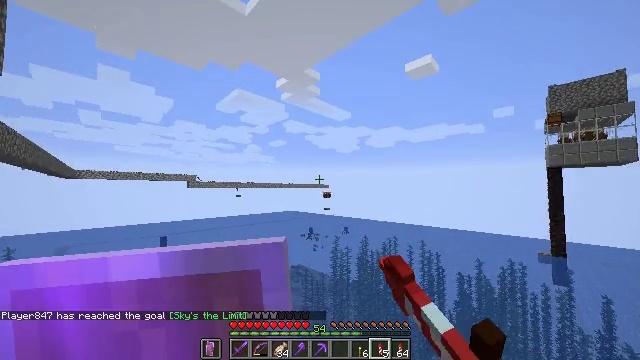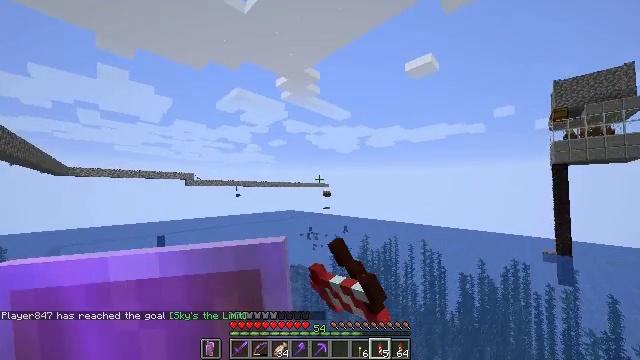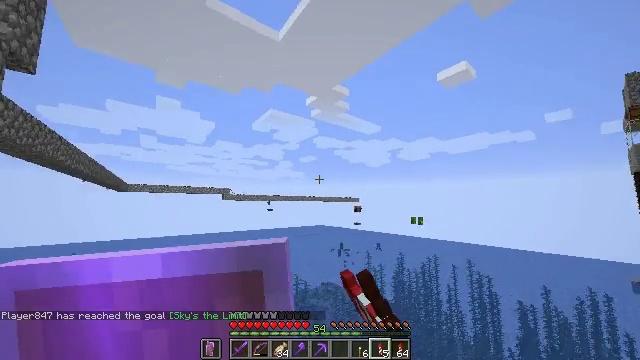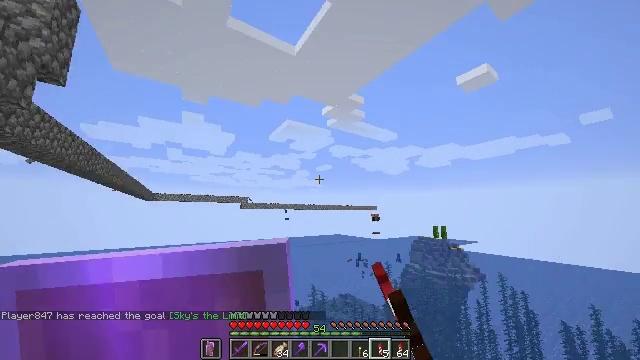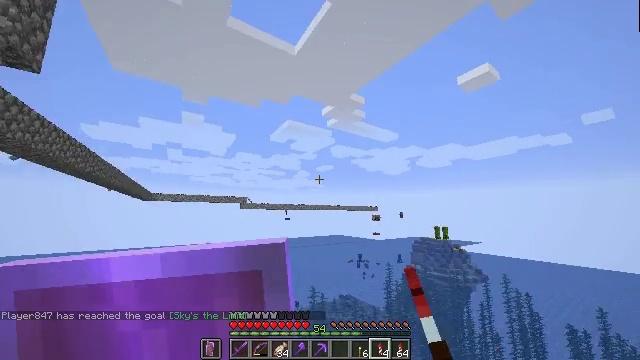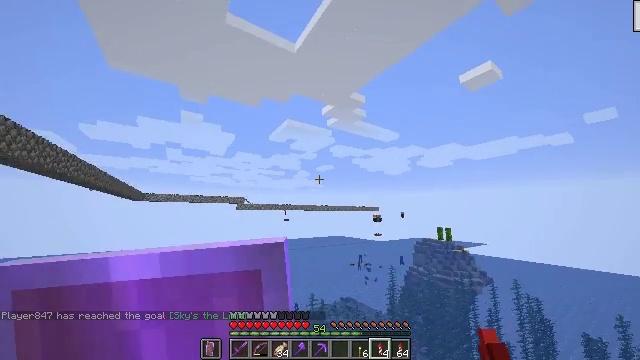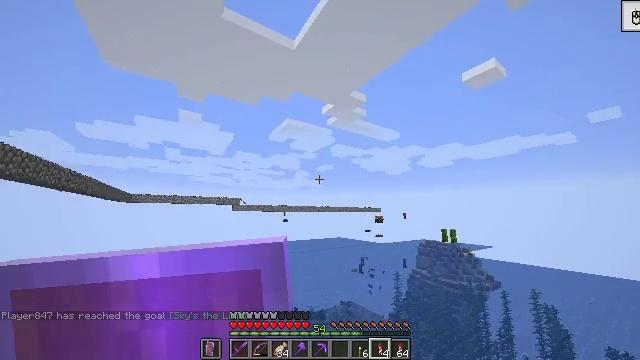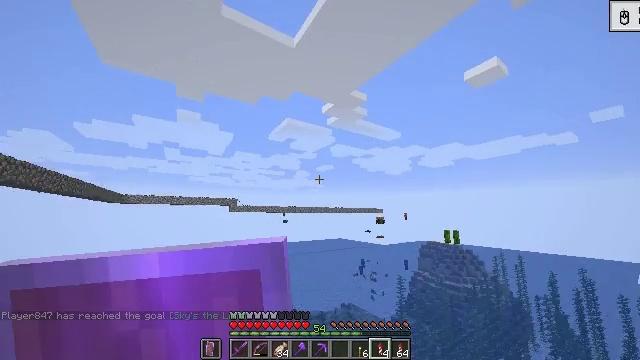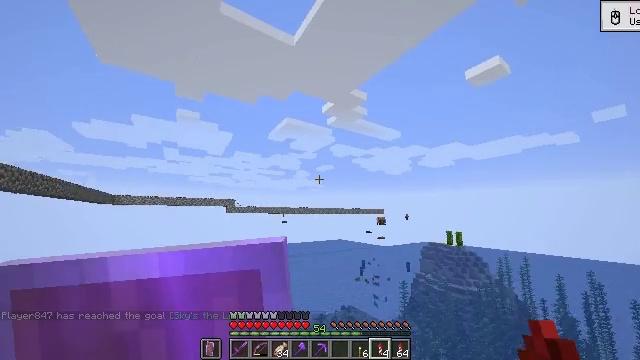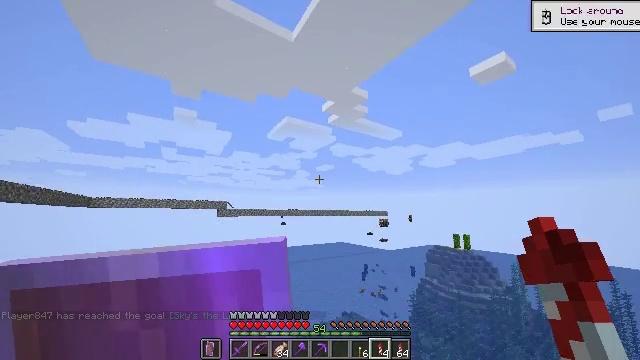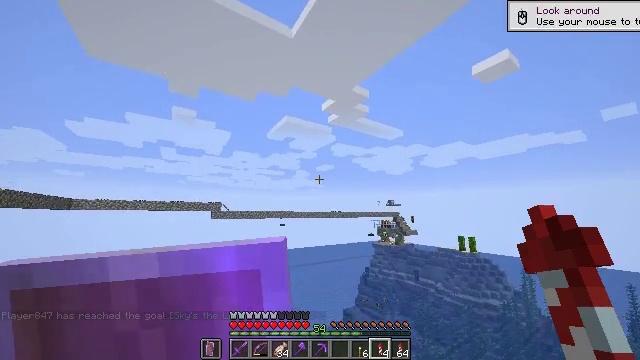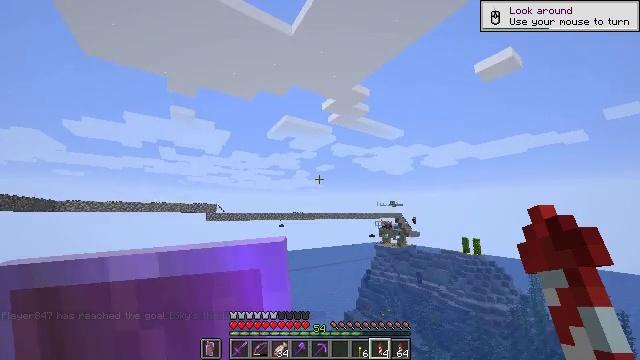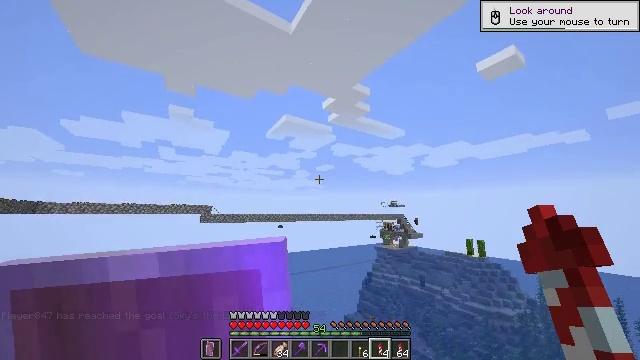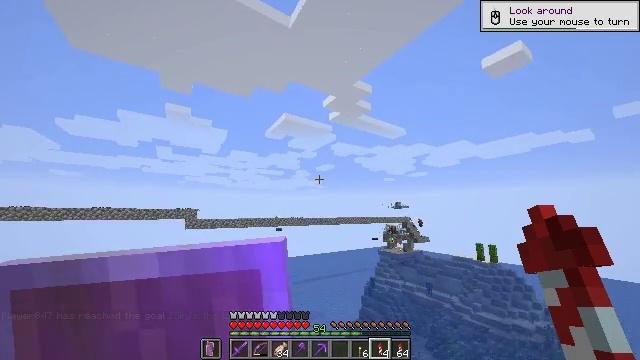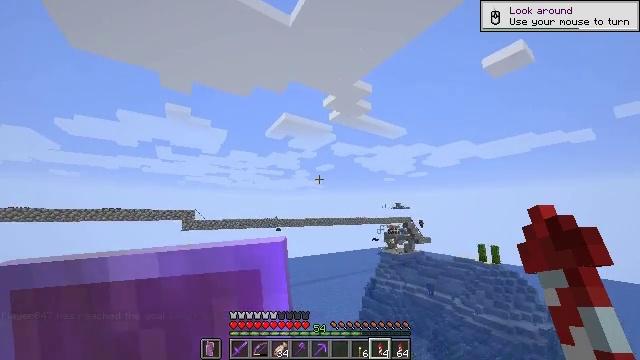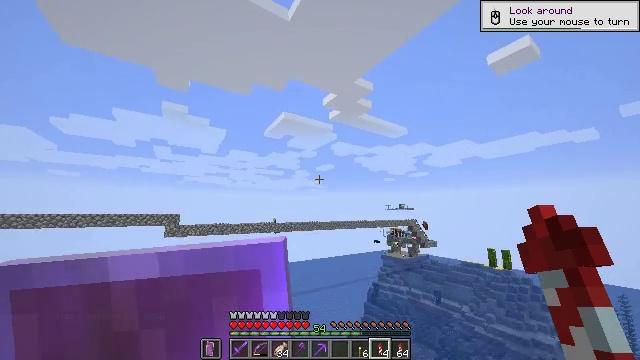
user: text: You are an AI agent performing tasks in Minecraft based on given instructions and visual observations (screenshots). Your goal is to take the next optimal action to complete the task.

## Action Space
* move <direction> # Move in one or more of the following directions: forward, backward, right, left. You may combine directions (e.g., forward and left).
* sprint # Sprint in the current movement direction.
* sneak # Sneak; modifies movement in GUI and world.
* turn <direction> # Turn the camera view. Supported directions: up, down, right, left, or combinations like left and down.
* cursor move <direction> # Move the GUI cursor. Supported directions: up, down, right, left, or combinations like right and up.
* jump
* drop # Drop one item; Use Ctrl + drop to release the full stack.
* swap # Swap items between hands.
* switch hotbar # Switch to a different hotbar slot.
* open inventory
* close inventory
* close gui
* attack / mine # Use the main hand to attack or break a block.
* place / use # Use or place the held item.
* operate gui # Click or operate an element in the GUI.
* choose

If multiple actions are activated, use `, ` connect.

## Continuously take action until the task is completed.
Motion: motion action
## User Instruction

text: Remove a tropical fish from the inventory.
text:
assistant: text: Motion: move forward, sprint, use / place, jump
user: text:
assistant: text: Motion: move forward, sprint, turn left and up, jump
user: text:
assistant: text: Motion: move forward, sprint, turn left and up, jump
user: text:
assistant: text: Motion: move forward, sprint
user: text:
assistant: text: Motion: move forward
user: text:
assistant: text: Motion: move forward
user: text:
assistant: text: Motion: move forward
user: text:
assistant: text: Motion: move forward
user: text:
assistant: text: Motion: move forward
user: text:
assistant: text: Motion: move forward
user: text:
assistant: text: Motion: move forward
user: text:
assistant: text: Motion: move forward
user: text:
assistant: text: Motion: move forward
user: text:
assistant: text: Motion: move forward
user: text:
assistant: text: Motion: move forward
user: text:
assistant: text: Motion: move forward
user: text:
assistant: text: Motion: move forward
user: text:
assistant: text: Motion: move forward
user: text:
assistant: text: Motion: move forward
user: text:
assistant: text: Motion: move forward
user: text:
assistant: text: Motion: move forward
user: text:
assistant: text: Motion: move forward
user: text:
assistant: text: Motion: move forward
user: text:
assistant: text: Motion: move forward
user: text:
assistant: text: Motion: move forward
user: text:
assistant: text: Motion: move forward, turn left and down
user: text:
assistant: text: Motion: move forward, turn left and down
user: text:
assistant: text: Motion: move forward
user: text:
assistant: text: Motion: move forward
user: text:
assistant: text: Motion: move forward